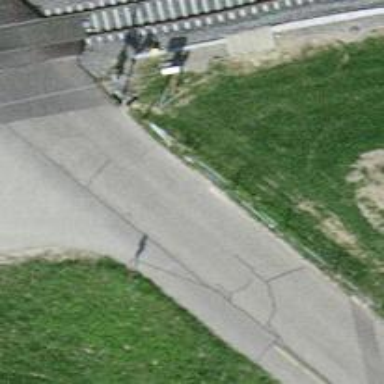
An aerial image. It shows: Unclassified road with asphalt surface.